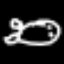
Label: frog